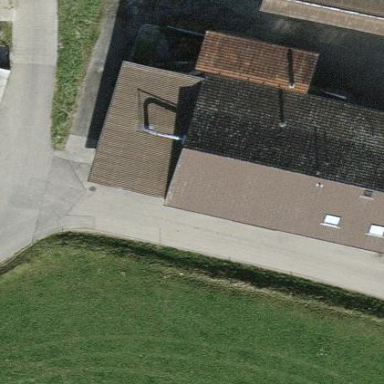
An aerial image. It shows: Farm building.